Question: I'm looking for a way to add a default initializer to a protocol via protocol extensions.
My protocol is:
'''
protocol TestProtocol {
var myVar : Double { get set }
init(value: Double)
init(existingStruct : TestProtocol)
}
'''
I've implemented a struct using this protocol as:
'''
struct TestStruct : TestProtocol {
var myVar : Double
init(value : Double) {
myVar = value
}
init (existingStruct : TestProtocol) {
myVar = existingStruct.myVar
}
}
'''
However if I try via to make a default initializer for this protocol I run into self issues:
'''
extension TestProtocol {
init(value : Double) {
myVar = value
}
init(existingStruct : TestProtocol) {
myVar = existingStruct.myVar
}
}
'''
Where both assignment lines issue the error
Is there a way to make this work - or am i limited to using classes?

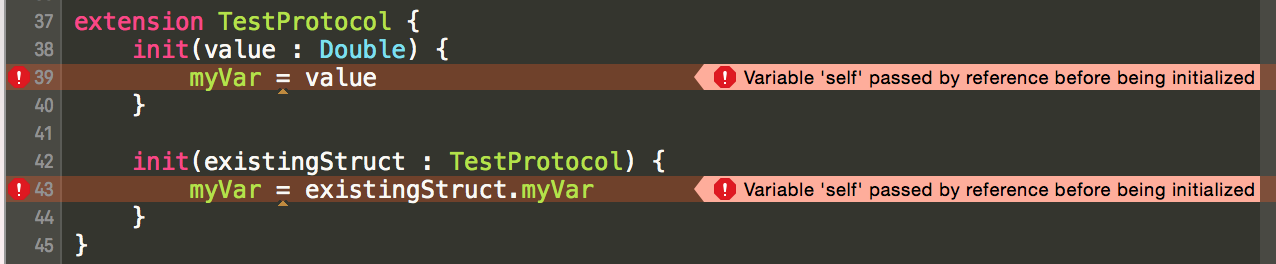
Answer: Your question is almost the same as in this <URL> I answered yesterday.
Here is the trick to solve this :)
'''
protocol TestProtocol {
var myVar : Double { get set }
init() // designated initializer which will ensure that your class or structer type will instantiate correctly
}
struct TestStruct : TestProtocol {
var myVar : Double
init() {
myVar = 0
}
}
extension TestProtocol {
init(value : Double) {
self.init()
myVar = value
}
init(existingStruct : TestProtocol) {
self.init()
myVar = existingStruct.myVar
}
}
'''
Have a good day. :) Protocol extension is so nice.